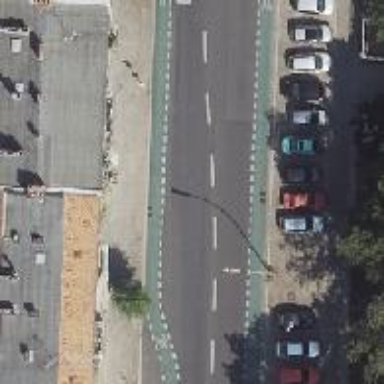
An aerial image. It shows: Secondary road with separate asphalt sidewalk and green cycle lanes marked.